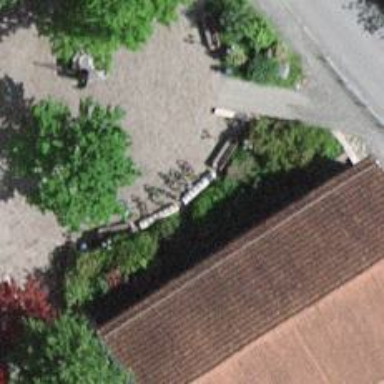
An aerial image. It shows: Picnic table located in leisure land area.